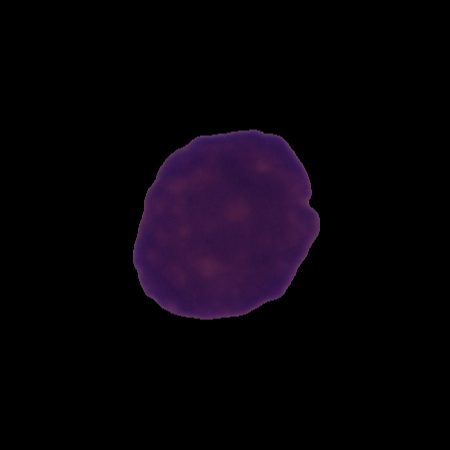
Label: cancer